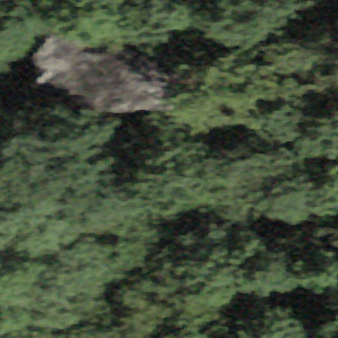
Label: other